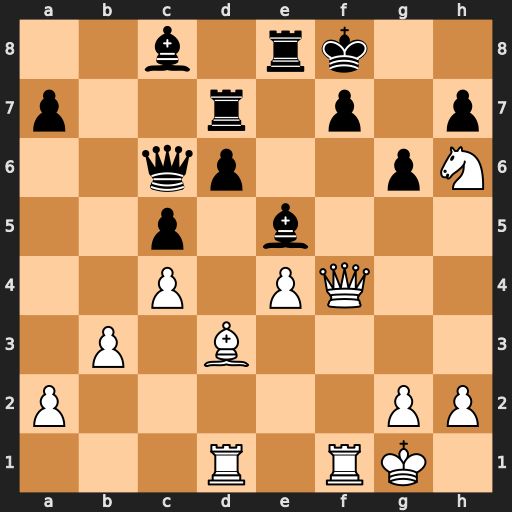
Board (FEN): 2b1rk2/p2r1p1p/2qp2pN/2p1b3/2P1PQ2/1P1B4/P5PP/3R1RK1
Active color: w
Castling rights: -
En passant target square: -
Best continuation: Qxf7+ Rxf7 Rxf7#